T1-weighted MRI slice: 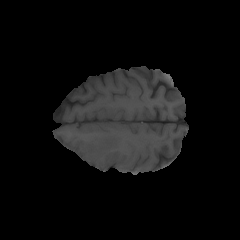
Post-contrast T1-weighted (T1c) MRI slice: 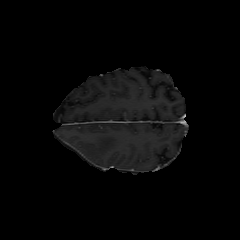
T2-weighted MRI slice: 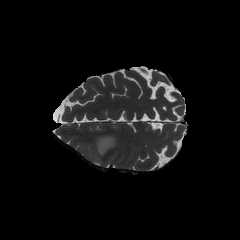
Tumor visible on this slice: yes